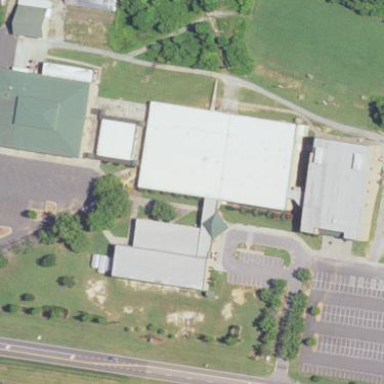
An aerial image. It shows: School building.